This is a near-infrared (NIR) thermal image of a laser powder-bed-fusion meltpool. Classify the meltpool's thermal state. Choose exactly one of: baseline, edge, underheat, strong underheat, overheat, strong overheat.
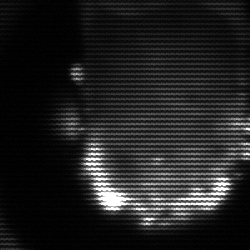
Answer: baseline